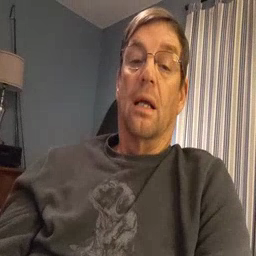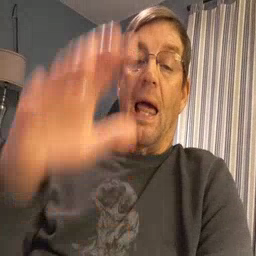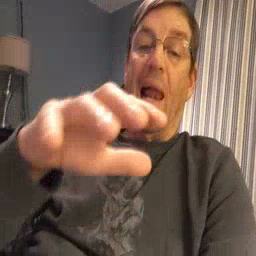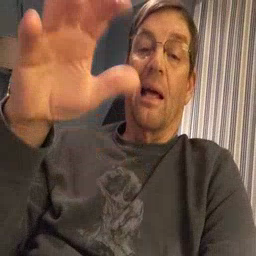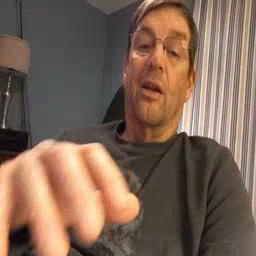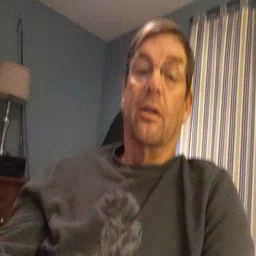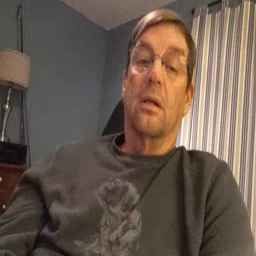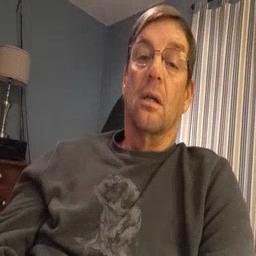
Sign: alligator